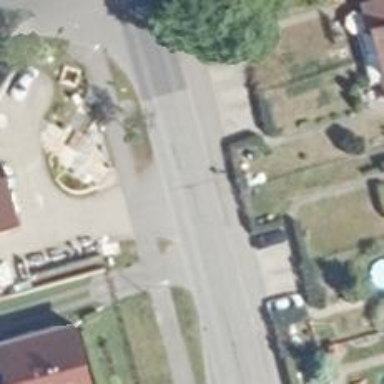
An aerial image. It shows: Asphalt road classified as tertiary.